Interaction volume radius: 5 \u00c5
Interaction volume height: 35 \u00c5
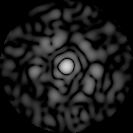
Disorder parameter: 0.8551